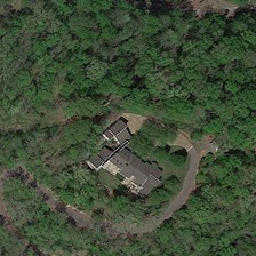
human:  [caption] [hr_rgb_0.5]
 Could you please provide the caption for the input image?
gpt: There are many trees, several buildings and paths.

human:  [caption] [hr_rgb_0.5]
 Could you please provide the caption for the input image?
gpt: There are many trees, some buildings and paths.

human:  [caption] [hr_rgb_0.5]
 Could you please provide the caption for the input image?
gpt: This picture is green, brown, black and white.

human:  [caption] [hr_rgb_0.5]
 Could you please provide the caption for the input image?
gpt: There are many trees, different buildings and paths.

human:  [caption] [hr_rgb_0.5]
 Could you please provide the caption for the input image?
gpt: The painting has green, brown, black and white.